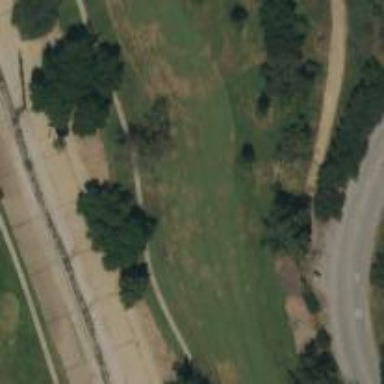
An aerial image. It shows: View of golf hole.